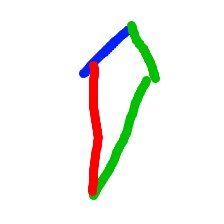
Shape: kite